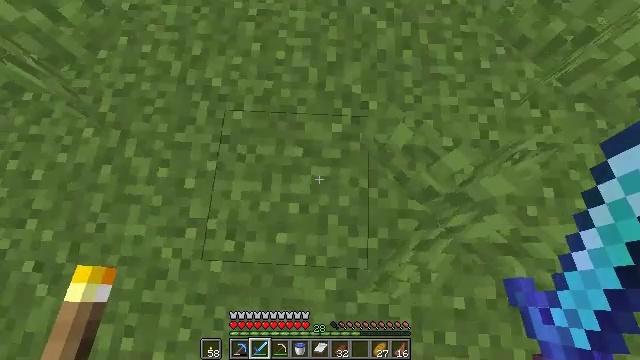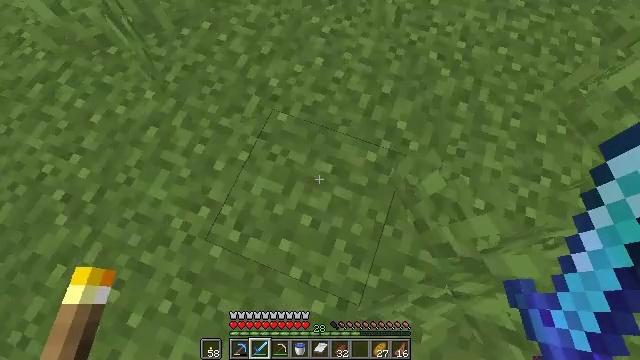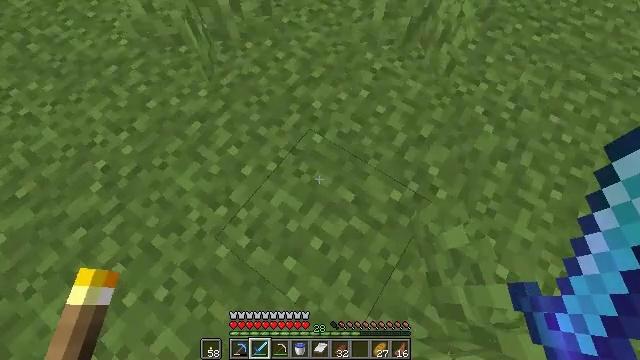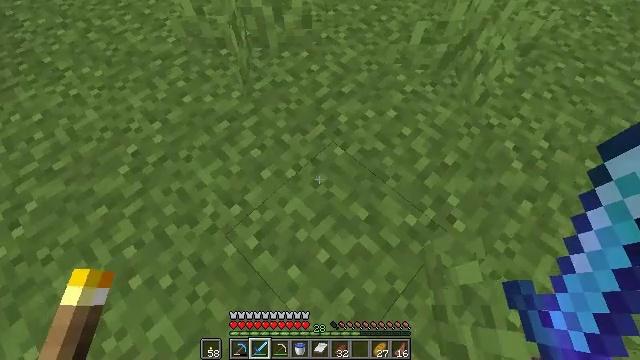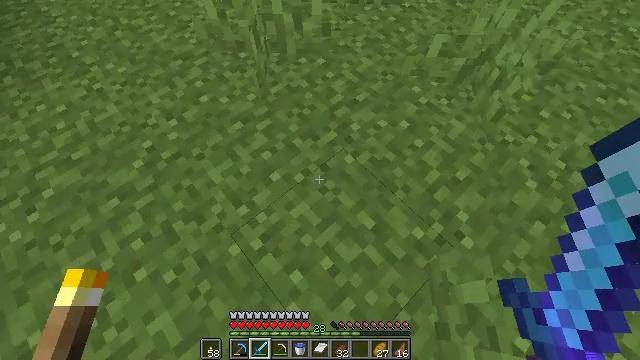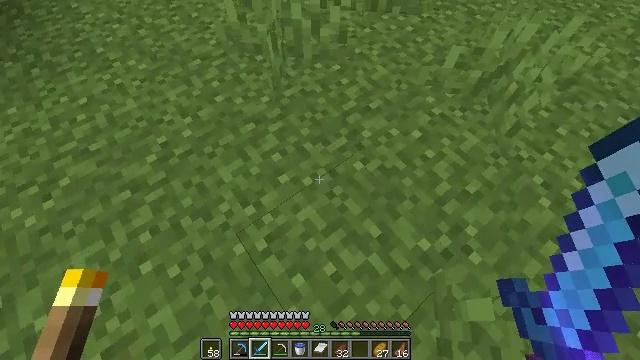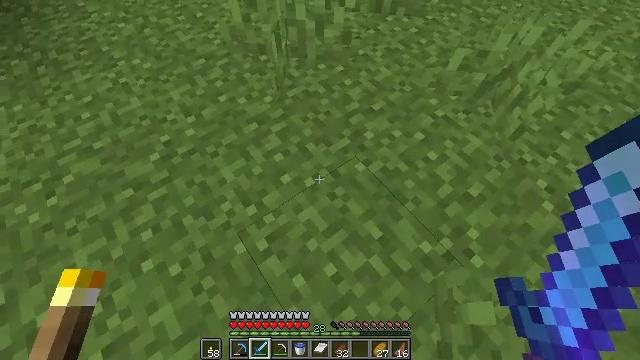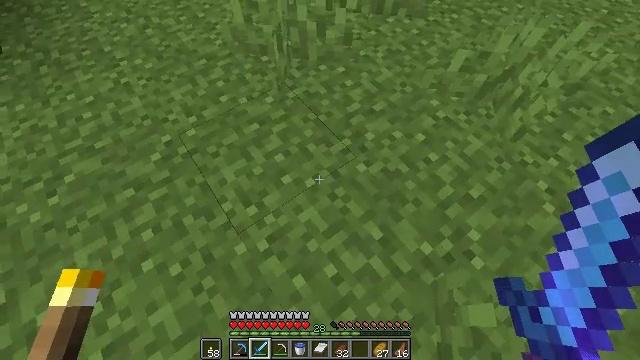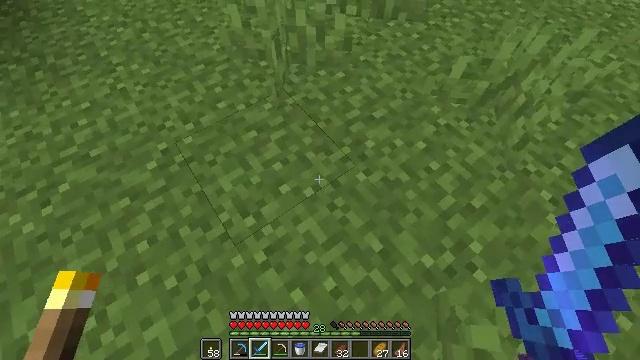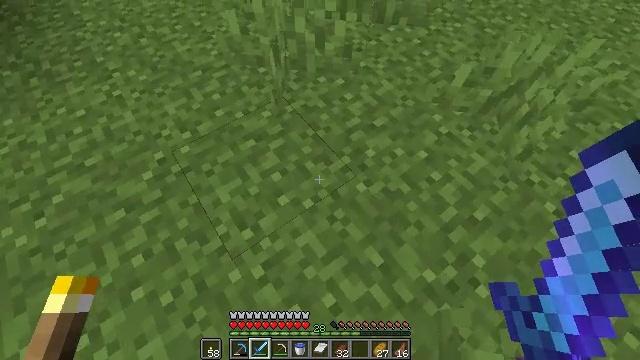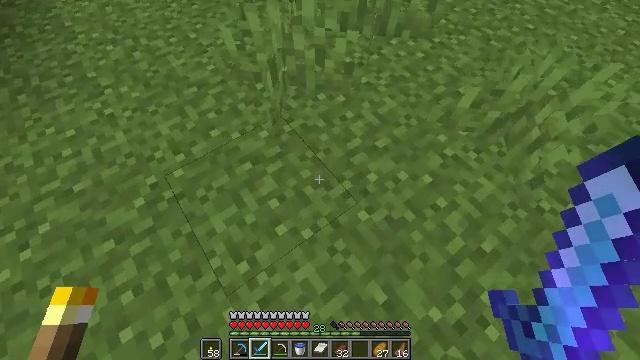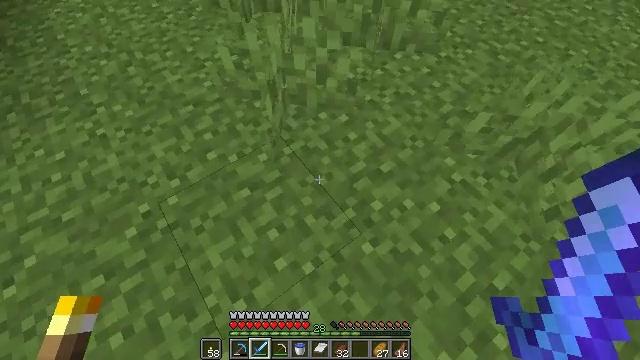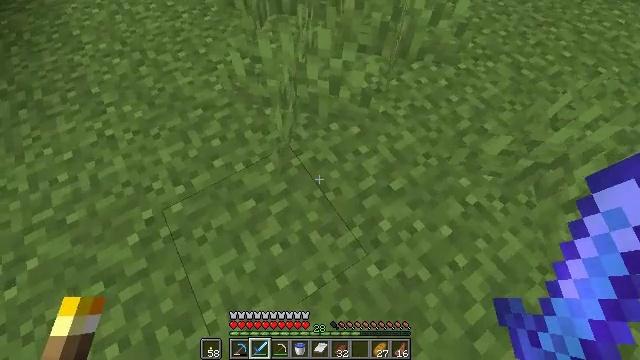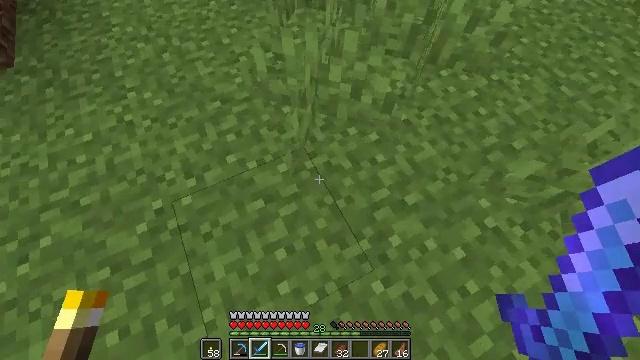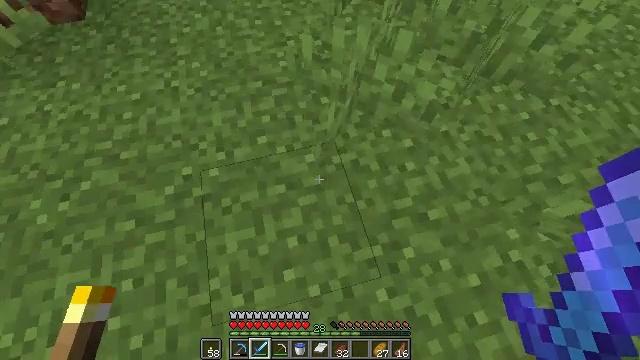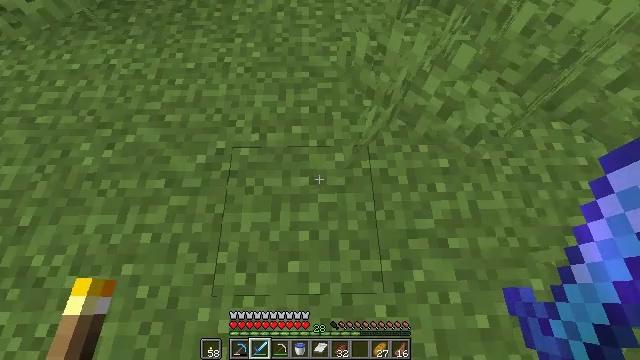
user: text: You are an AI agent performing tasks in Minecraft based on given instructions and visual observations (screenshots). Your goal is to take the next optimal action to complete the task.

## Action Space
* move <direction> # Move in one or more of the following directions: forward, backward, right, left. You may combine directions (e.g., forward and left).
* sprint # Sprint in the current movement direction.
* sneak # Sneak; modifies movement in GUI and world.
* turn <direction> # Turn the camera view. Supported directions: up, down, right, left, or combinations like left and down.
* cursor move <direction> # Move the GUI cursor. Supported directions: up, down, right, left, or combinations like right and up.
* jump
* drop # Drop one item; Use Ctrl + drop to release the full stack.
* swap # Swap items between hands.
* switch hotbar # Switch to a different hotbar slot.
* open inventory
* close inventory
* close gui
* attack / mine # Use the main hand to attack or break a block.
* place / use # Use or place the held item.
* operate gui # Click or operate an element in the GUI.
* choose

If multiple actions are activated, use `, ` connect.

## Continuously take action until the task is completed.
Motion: motion action
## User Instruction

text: Break the grass block.
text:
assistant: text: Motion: turn left and up
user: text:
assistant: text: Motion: turn left and up
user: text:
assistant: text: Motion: turn left and up
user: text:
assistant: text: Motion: turn left and up
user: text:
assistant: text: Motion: turn left and up
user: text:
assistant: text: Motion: no_op
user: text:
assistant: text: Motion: no_op
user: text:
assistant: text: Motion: move forward
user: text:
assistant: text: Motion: move forward
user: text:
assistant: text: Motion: move forward
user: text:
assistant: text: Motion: move forward
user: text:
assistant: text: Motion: turn left
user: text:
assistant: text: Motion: turn left and down
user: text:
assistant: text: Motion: turn left and down
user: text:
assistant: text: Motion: turn left
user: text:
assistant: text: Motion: turn left
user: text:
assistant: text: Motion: no_op
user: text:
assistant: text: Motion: no_op
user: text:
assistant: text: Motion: no_op
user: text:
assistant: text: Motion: no_op
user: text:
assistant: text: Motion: no_op
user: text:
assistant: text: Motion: turn left and down
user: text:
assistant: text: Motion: turn left and down
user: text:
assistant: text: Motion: turn down
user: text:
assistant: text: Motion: turn down
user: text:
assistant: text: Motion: no_op
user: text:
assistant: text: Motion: turn up
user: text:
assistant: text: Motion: turn up
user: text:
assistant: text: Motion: no_op
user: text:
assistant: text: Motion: move forward, turn left and up